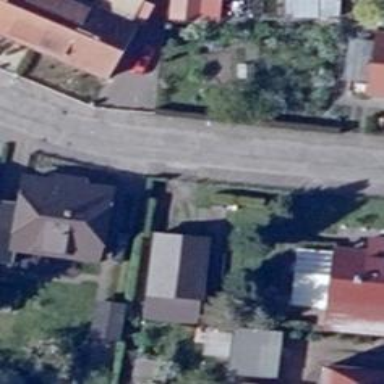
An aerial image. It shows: Residential road.